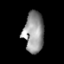
Tissue: lung
Cell type: Endothelial cells
Senescence score: 0.2169
Nuclear area (px): 804
Mean DAPI intensity: 148.336